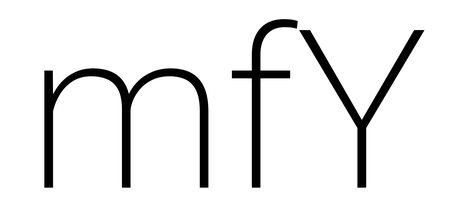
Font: Roboto_ExtraLight